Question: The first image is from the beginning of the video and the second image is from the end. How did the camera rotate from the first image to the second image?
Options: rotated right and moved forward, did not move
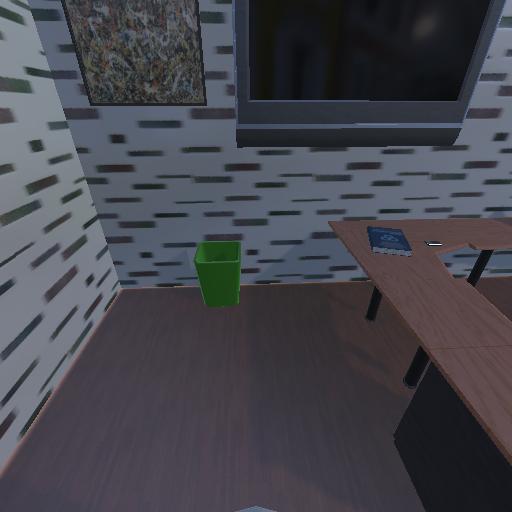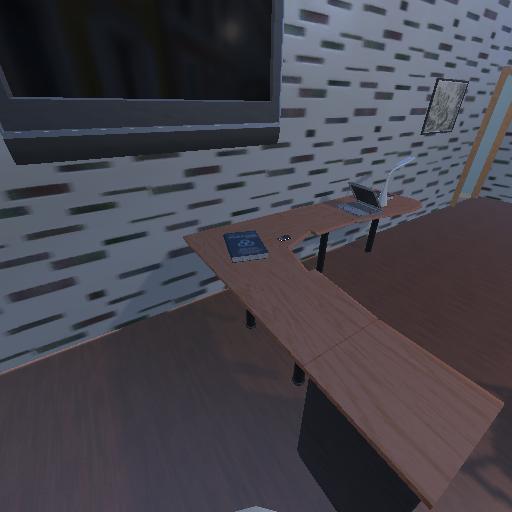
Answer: rotated right and moved forward